Question: How make a Top 10 most popular servers ?

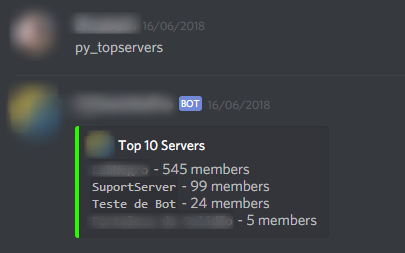
Answer: You can sort by the 'member_count' attribute of the 'Server' objects.
'''
@bot.command(pass_context=True)
async def servers(ctx, n: int=10):
servers = list(bot.servers)
n = min(n, len(servers))
embed = discord.Embed(title=f"Top {n} servers")
for server in sorted(servers, key=lambda x: x.member_count, reverse=True)[:n]:
embed.add_field(name=server.name, value=f"{server.member_count} members", inline=False)
await bot.say(embed=embed)
'''